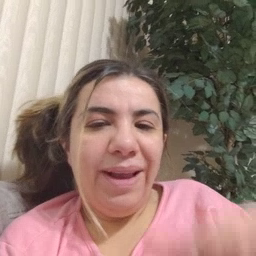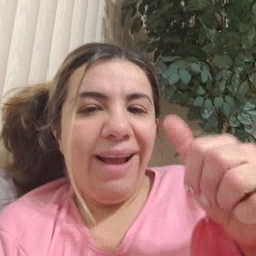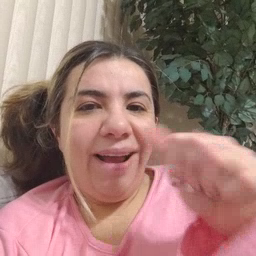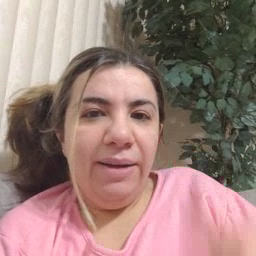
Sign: nuts